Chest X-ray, PA view. Patient: 61 years old, sex M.
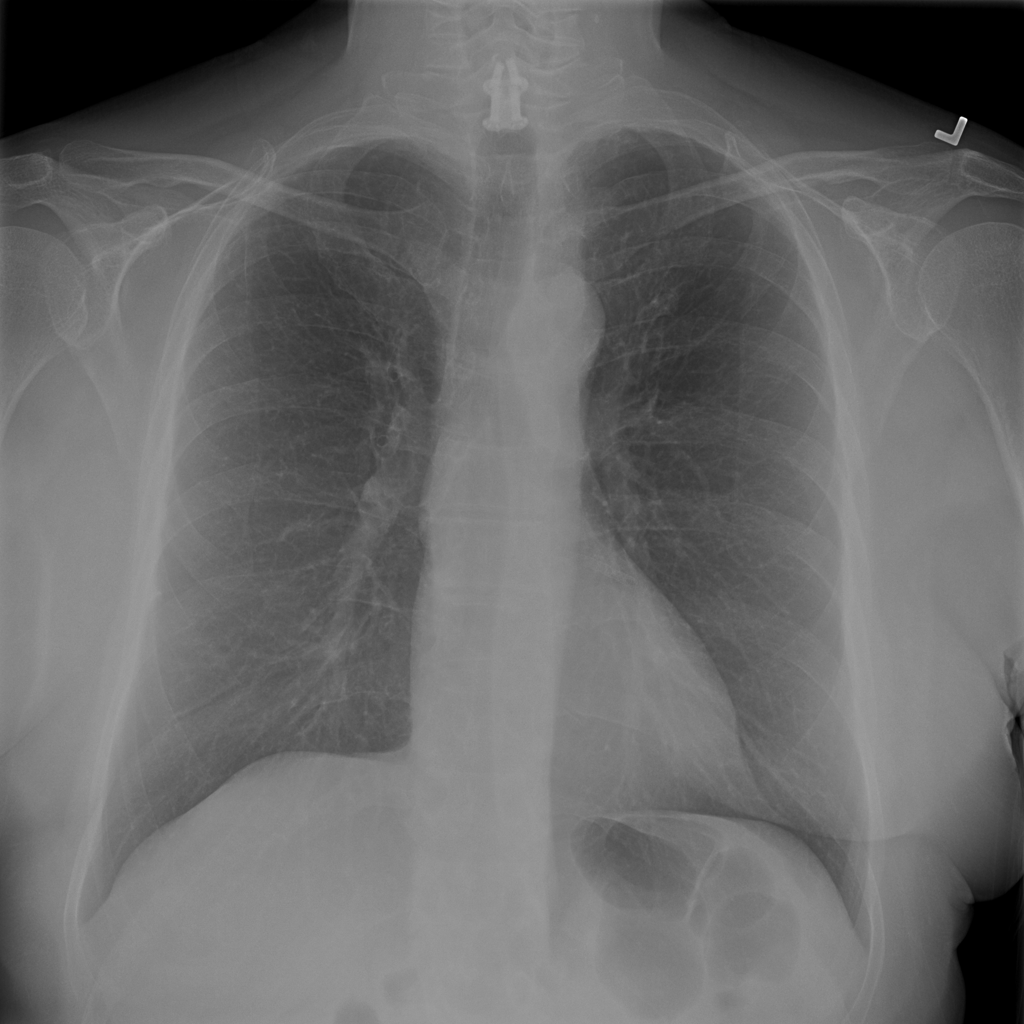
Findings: Infiltration